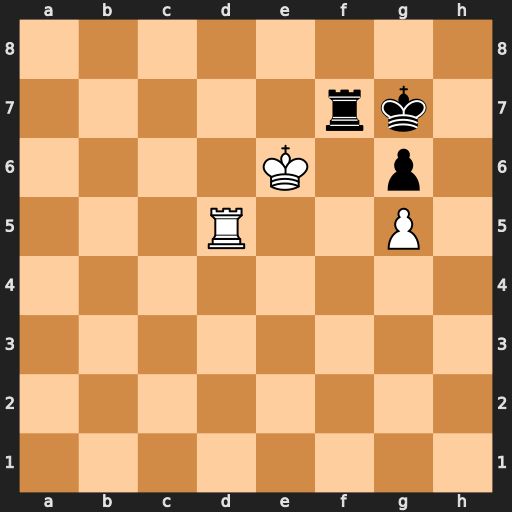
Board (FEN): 8/5rk1/4K1p1/3R2P1/8/8/8/8
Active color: w
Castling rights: -
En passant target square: -
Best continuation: Rd7 Rxd7 Kxd7 Kf7 Kd6